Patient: sex F, age 55
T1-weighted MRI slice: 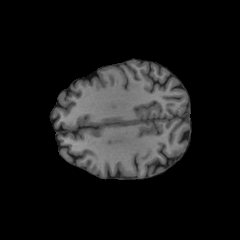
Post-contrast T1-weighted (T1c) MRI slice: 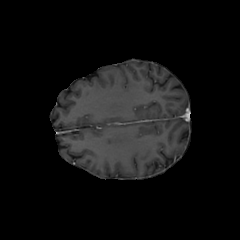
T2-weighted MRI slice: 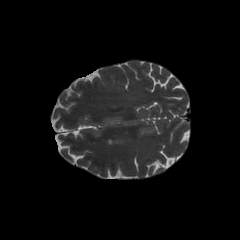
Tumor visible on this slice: no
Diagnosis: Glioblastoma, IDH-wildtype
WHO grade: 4